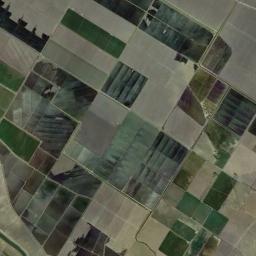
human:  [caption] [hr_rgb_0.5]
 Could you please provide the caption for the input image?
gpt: Many dense, neatly arranged dark green, light green, Khaki and brown mixed rectangular farmland of different sizes .

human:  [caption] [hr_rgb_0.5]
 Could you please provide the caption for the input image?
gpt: There are many rectangular farmlands of different sizes and shades .

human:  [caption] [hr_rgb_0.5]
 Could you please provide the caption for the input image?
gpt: Lots of rectangular farmlands of different colors and sizes are neatly arranged on the ground .

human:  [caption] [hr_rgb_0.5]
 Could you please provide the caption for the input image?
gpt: There are some green and bare rectangular farmland .

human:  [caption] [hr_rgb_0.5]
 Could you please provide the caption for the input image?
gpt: There are many rectangular farmlands of different sizes and different colors .